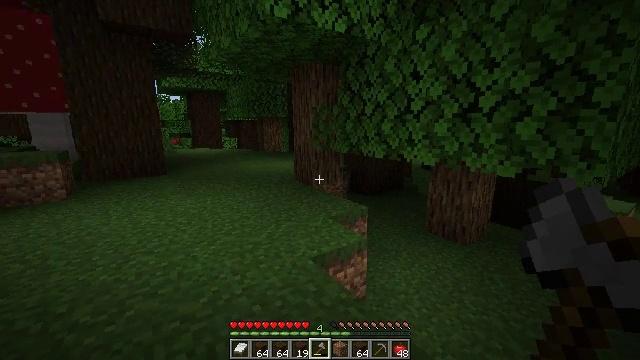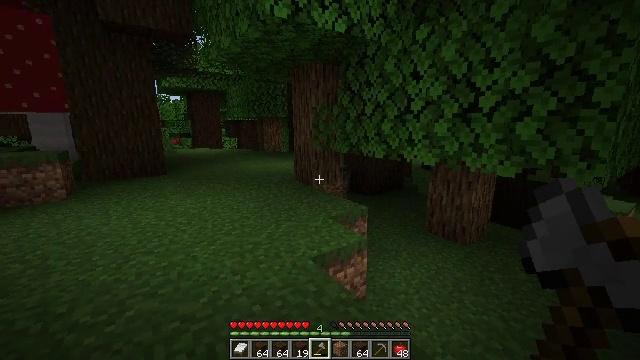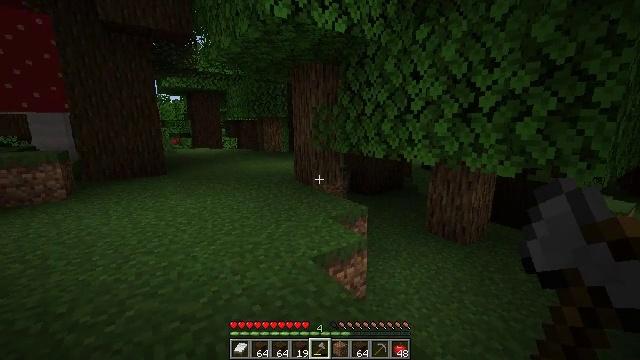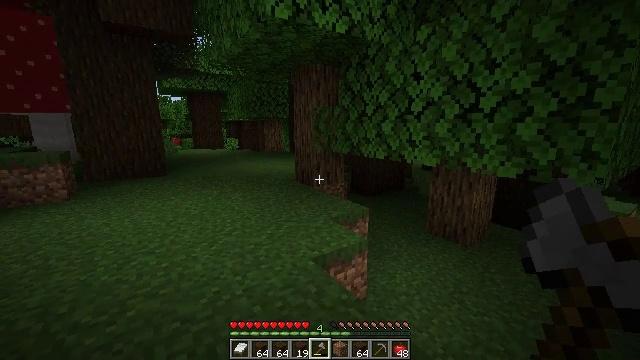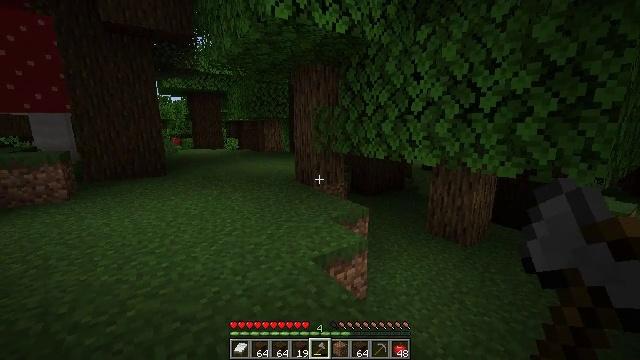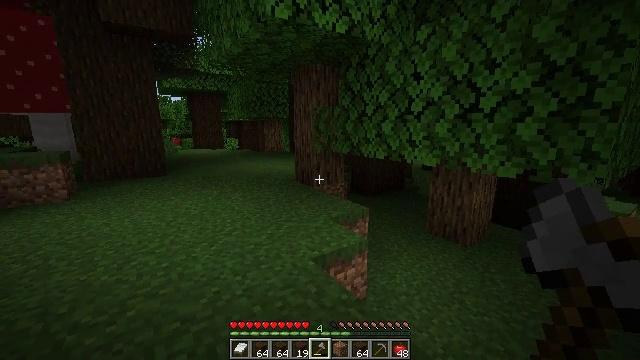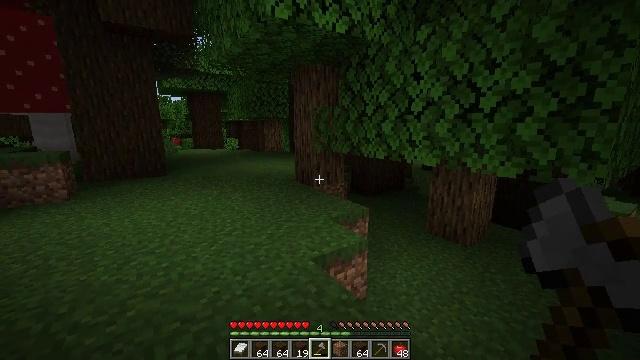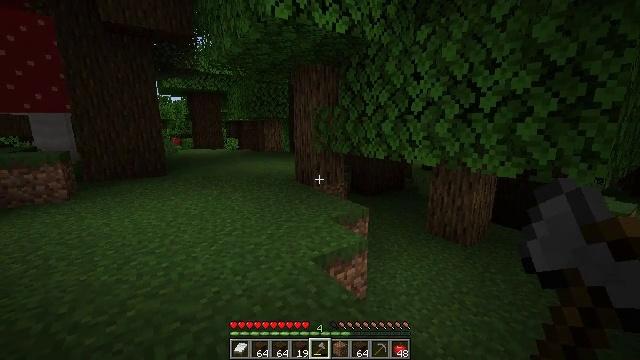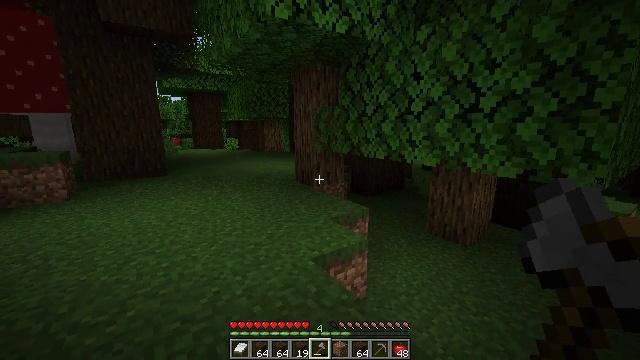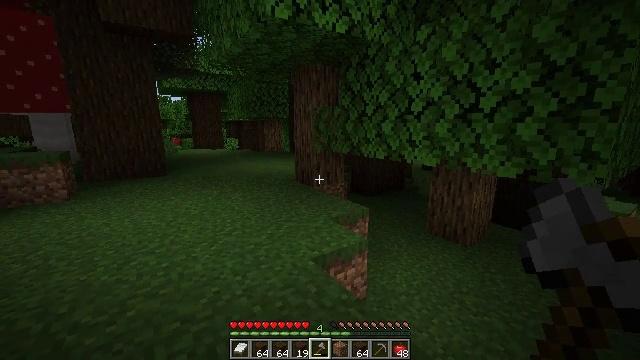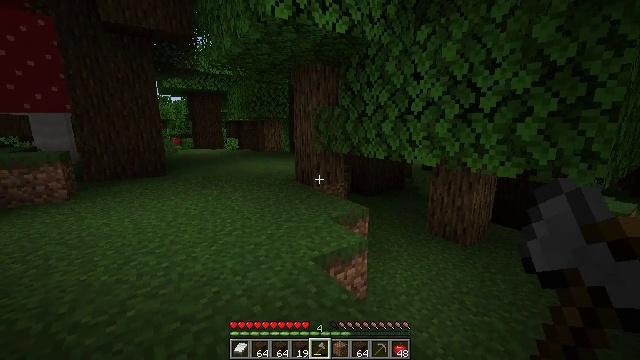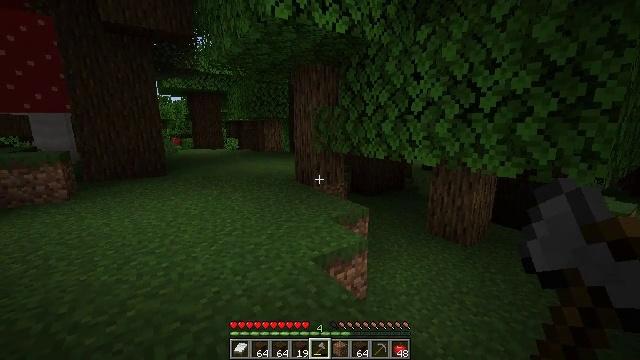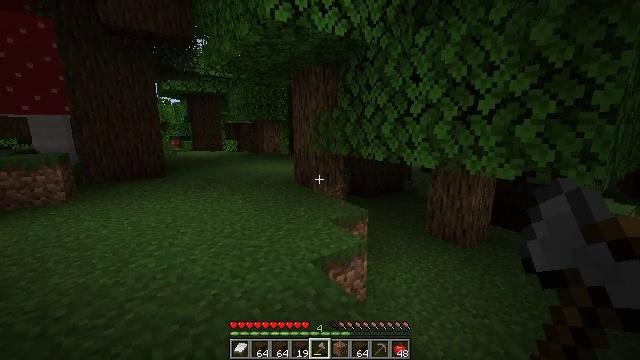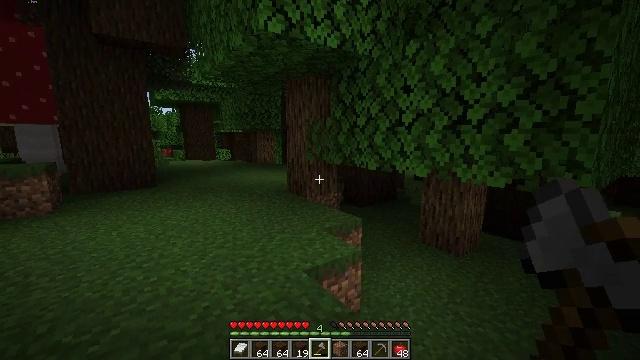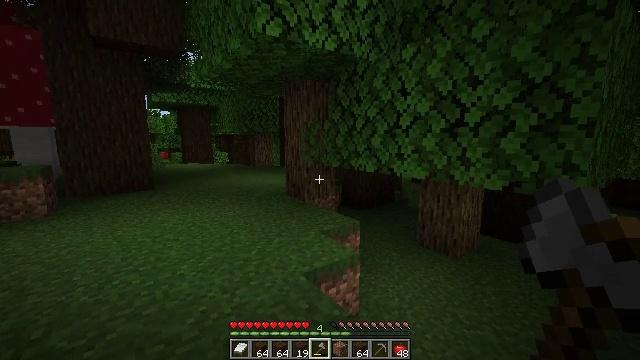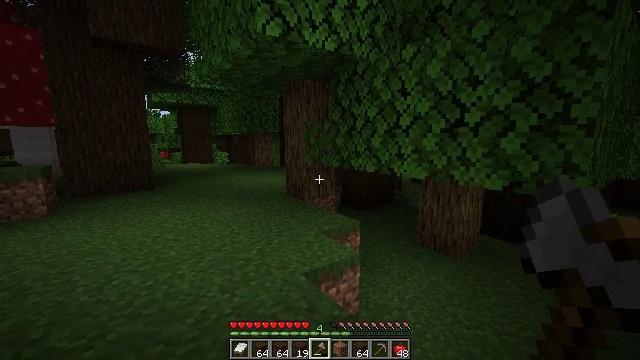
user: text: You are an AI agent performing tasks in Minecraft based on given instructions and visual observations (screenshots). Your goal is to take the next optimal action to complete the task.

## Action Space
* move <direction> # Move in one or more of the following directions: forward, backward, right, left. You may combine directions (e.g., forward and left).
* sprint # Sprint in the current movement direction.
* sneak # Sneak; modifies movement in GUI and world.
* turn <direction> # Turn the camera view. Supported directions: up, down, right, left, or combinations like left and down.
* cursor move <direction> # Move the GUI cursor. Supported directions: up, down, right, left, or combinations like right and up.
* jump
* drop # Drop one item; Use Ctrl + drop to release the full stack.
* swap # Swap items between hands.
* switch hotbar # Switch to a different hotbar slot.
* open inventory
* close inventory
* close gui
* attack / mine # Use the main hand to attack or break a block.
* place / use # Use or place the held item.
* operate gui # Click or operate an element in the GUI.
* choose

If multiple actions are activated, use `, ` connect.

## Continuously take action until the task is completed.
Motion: motion action
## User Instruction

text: Mine the dark oak log from a tree.
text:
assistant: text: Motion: no_op
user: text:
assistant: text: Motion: no_op
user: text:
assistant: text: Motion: no_op
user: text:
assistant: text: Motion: no_op
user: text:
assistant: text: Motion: no_op
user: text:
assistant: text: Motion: no_op
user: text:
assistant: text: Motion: no_op
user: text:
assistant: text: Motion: no_op
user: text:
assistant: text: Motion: no_op
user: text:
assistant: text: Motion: no_op
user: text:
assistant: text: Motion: no_op
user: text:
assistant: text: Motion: no_op
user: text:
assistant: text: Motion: turn right and up
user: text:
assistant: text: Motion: no_op
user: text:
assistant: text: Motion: no_op
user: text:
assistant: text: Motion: no_op
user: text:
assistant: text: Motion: no_op
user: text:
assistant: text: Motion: no_op
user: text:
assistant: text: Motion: no_op
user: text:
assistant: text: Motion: no_op
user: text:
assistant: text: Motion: no_op
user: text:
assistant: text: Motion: no_op
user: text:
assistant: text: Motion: no_op
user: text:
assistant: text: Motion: no_op
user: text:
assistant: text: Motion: no_op
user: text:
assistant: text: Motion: no_op
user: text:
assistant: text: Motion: no_op
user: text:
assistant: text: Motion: no_op
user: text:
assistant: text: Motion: no_op
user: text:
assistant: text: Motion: no_op